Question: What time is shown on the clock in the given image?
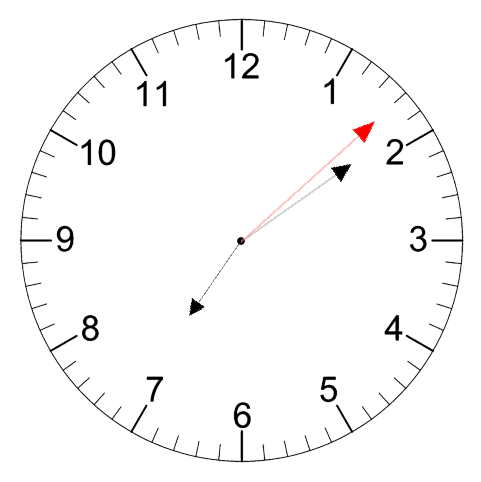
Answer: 07:09:08